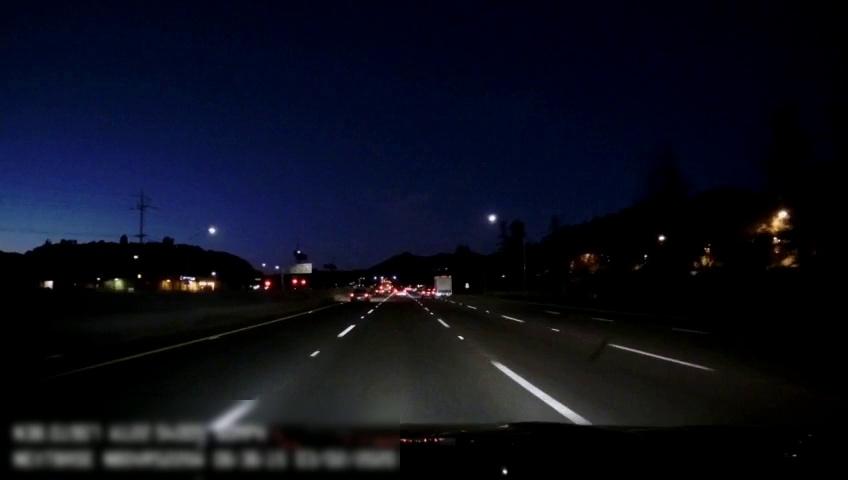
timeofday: Night
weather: Other
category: Drivable Space
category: Vehicles | Car
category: Vehicles | Car
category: Vehicles | Car
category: Vehicles | Truck
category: Vehicles | Car
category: Lanes | Alternate Lane
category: Lanes | Current Lane
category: Lanes | Current Lane
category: Lanes | Alternate Lane
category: Lanes | Alternate Lane